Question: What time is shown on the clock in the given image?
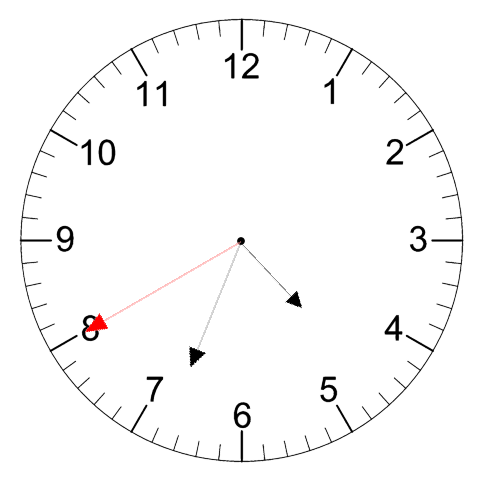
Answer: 04:33:40